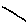
Label: line